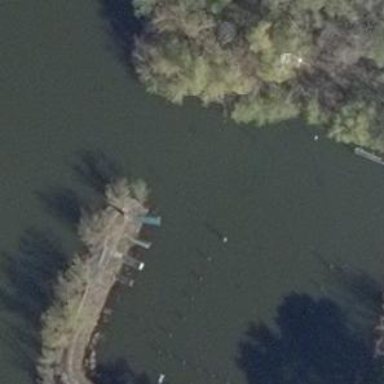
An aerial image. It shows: Man-made pier.